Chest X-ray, AP view. Patient: 67 years old, sex M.
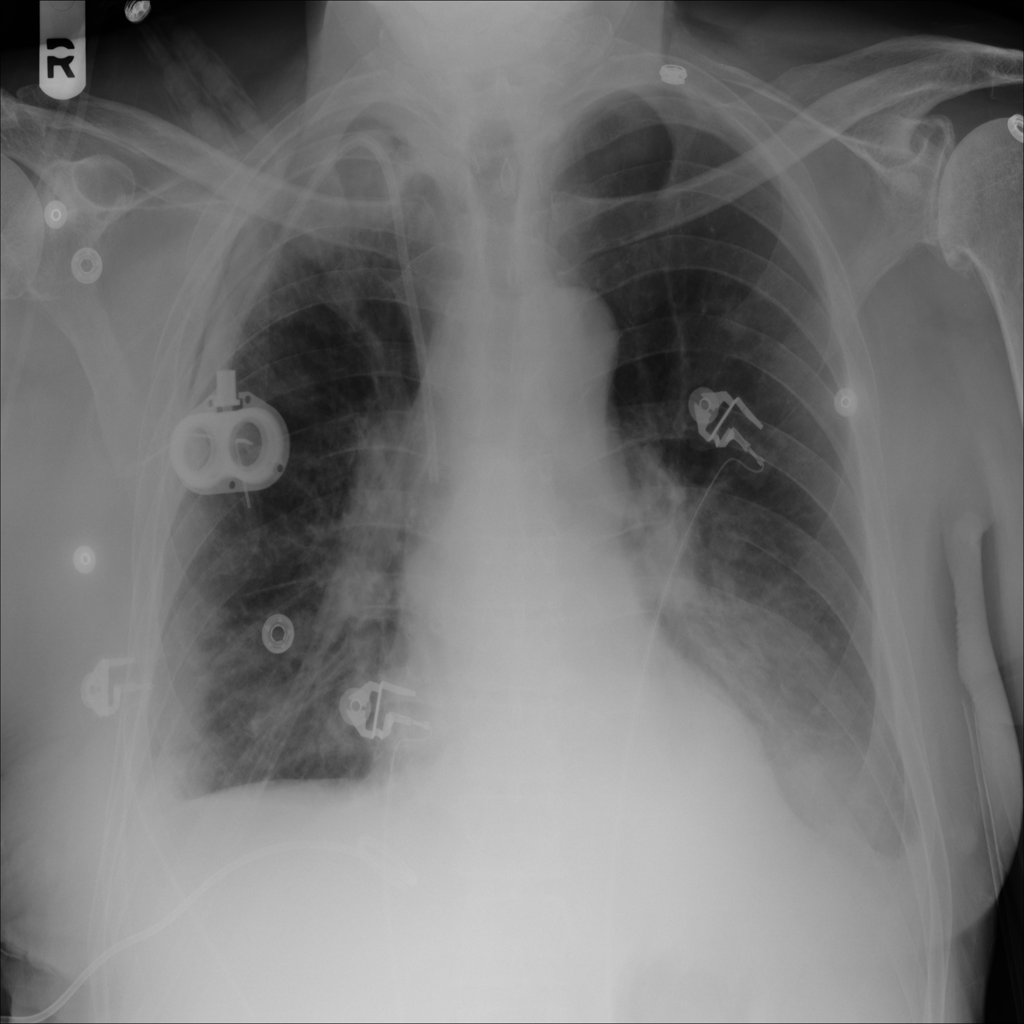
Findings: No Finding